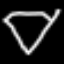
Label: diamond